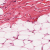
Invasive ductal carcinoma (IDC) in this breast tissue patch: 0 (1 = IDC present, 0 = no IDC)